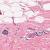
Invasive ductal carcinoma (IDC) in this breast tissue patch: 0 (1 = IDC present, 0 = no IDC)